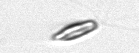
Label: Chrysochromulina